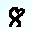
Label: 8